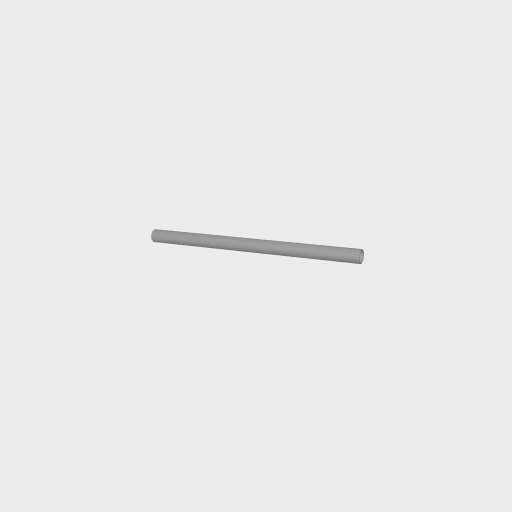
Part: AluminumTube10ID12OD200